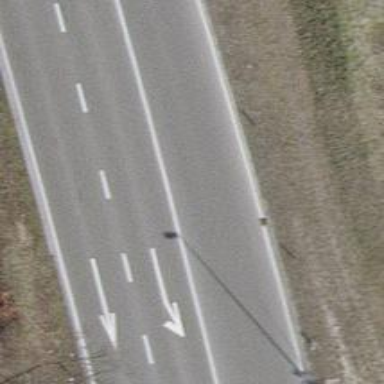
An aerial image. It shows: Secondary road with asphalt surface.